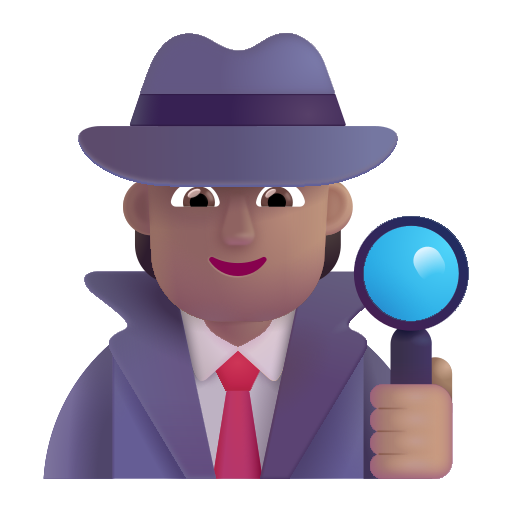
detective color